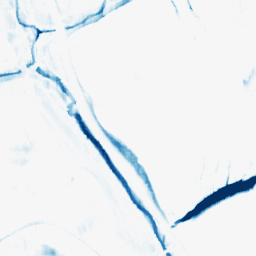
Category: morphological
Decomposition family: morphological_rect
Decomposition parameters: operation: closing
width: 5
height: 20
Upsampling method: sinc_blackman
Upsampling parameters: scale: 2
kernel_size: 4
Upsampling scale: 2